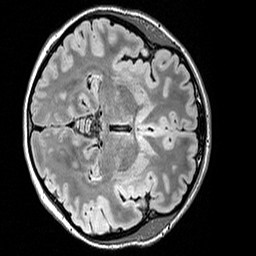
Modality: FLAIR
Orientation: axial
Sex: female
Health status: ill
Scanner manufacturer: siemens
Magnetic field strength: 3 T
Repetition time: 5 s
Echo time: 0.388 s